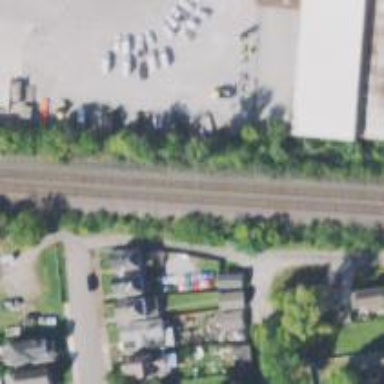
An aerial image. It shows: Railway line running on embankment.